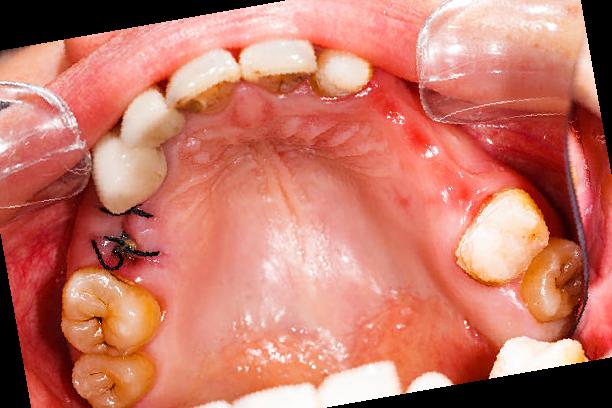
Condition: Gingivitis